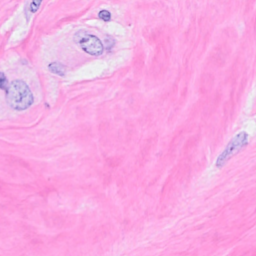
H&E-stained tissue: Breast